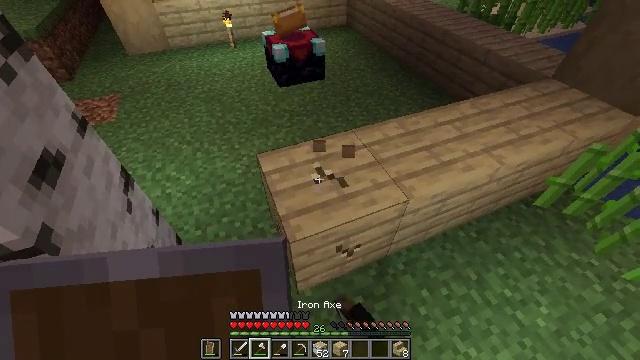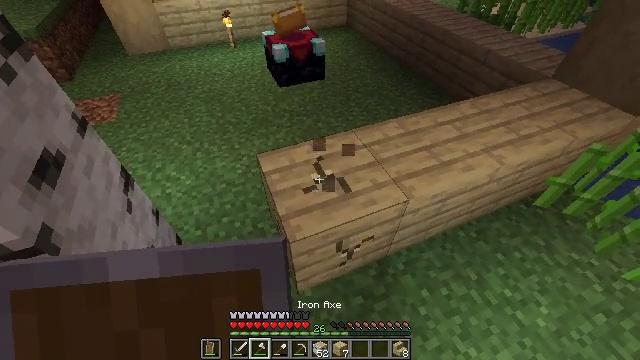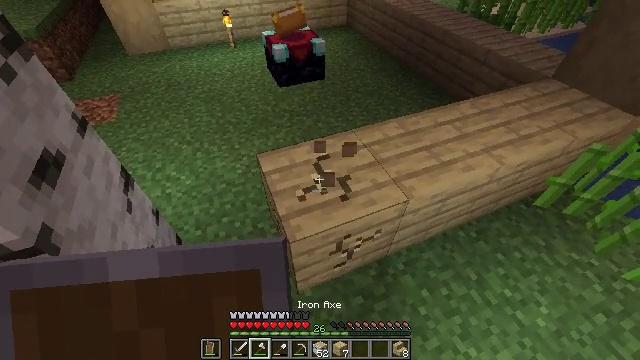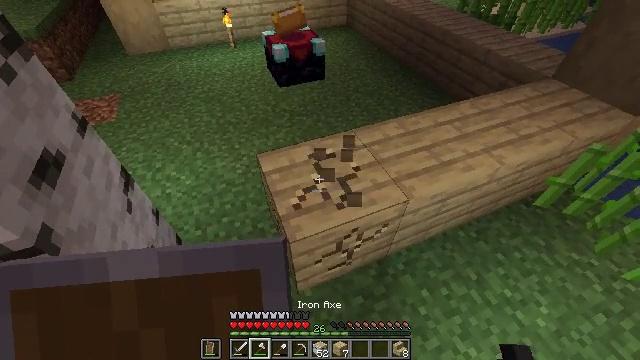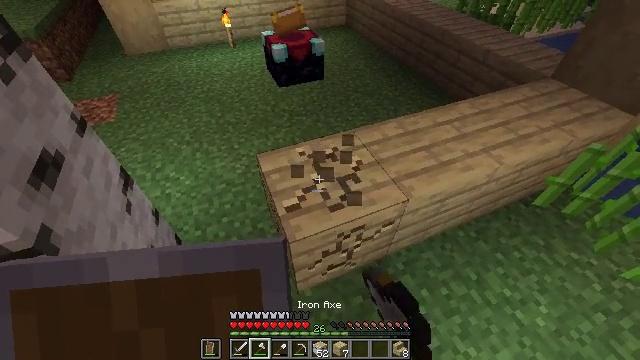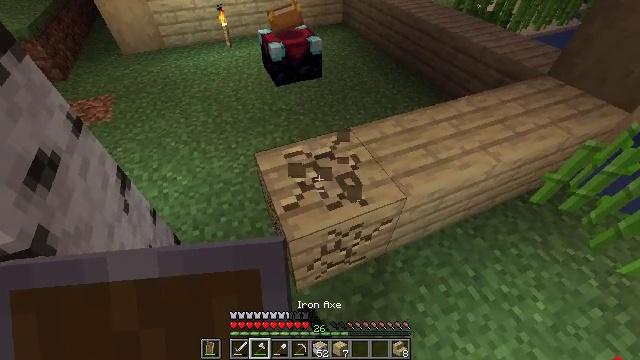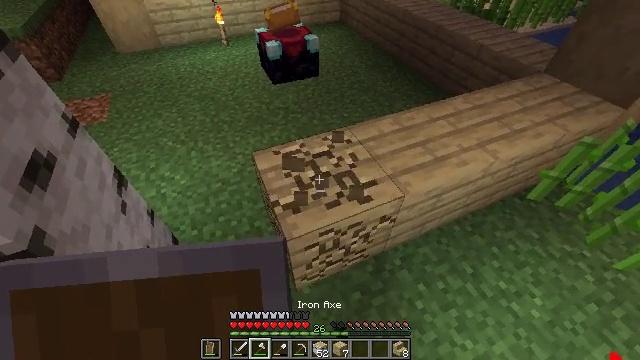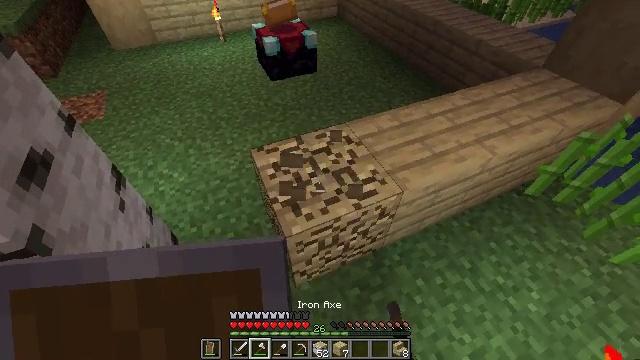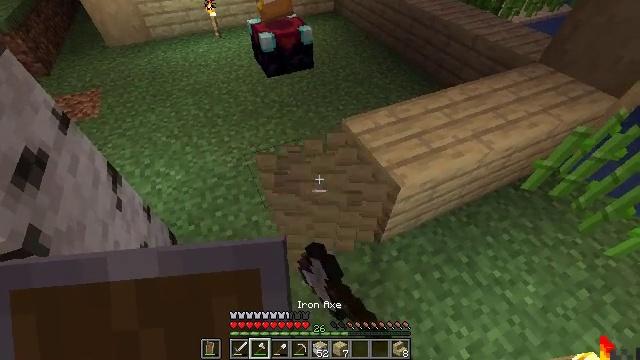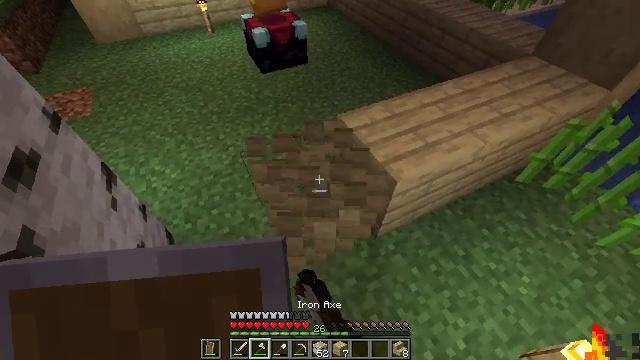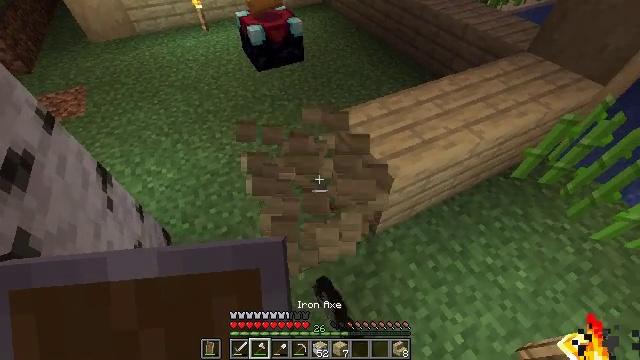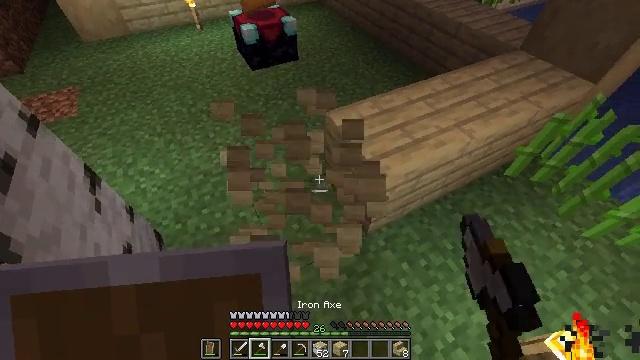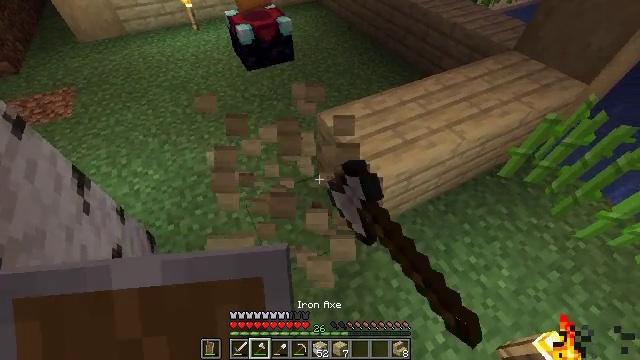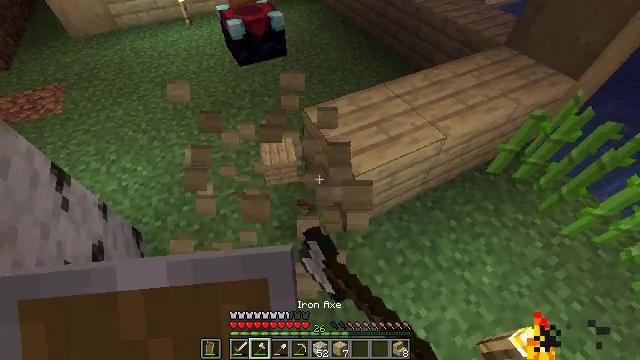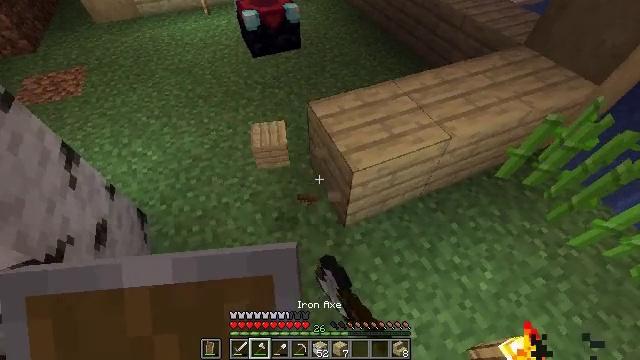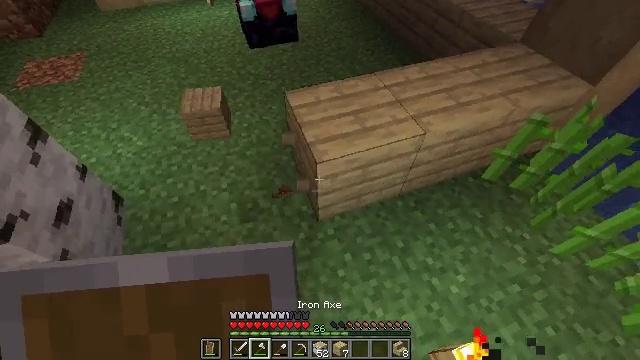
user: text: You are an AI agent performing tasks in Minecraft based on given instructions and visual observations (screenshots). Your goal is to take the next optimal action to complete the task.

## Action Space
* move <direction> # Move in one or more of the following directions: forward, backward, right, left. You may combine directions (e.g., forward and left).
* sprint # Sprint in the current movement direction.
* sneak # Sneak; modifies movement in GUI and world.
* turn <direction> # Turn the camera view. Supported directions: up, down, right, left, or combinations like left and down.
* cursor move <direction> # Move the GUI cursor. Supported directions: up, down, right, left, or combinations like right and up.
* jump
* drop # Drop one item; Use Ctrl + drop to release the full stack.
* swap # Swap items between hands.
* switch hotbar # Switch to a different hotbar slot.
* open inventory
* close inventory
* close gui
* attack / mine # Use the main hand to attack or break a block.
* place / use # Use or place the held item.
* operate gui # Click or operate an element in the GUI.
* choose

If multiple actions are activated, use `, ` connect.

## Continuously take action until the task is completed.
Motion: motion action
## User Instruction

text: Gather some birch planks.
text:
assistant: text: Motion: attack / mine
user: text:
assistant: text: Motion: attack / mine
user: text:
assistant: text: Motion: attack / mine
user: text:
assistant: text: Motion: attack / mine
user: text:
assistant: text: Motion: attack / mine
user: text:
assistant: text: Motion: attack / mine
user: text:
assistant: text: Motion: attack / mine
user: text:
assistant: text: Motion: attack / mine
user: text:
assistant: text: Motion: turn right, attack / mine
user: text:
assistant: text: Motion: attack / mine
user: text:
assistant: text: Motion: move right, attack / mine
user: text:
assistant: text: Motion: move right, attack / mine
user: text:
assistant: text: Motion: move right, attack / mine
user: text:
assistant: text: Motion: move right, turn left and down, attack / mine
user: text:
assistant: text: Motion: move right, turn left
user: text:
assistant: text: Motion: move right
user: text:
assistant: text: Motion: move right, turn left
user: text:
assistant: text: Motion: move right, turn left and up
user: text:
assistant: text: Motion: turn left and up
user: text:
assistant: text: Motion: turn left and up
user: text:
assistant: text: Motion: turn left and up
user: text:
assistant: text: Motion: turn left and up
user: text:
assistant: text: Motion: no_op
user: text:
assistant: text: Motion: no_op
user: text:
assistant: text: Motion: no_op
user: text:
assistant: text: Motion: no_op
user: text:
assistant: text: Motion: no_op
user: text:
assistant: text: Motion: no_op
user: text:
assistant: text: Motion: attack / mine
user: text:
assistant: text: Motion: attack / mine